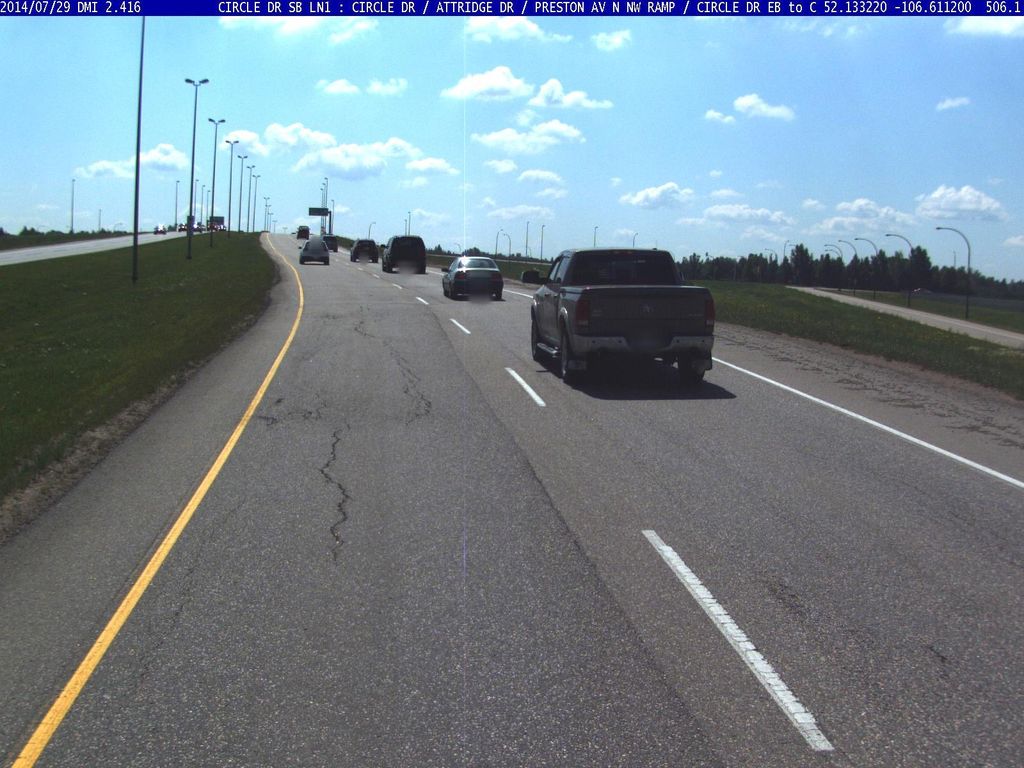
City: saskatoon